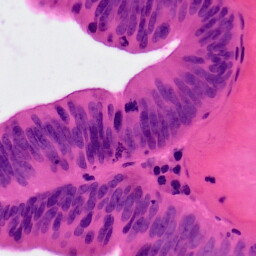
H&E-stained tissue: Colon